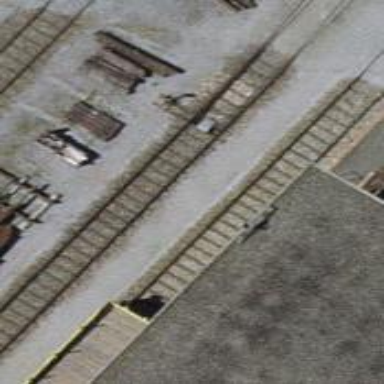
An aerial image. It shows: Railway switch.